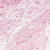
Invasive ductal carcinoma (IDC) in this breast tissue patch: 0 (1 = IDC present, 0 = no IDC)